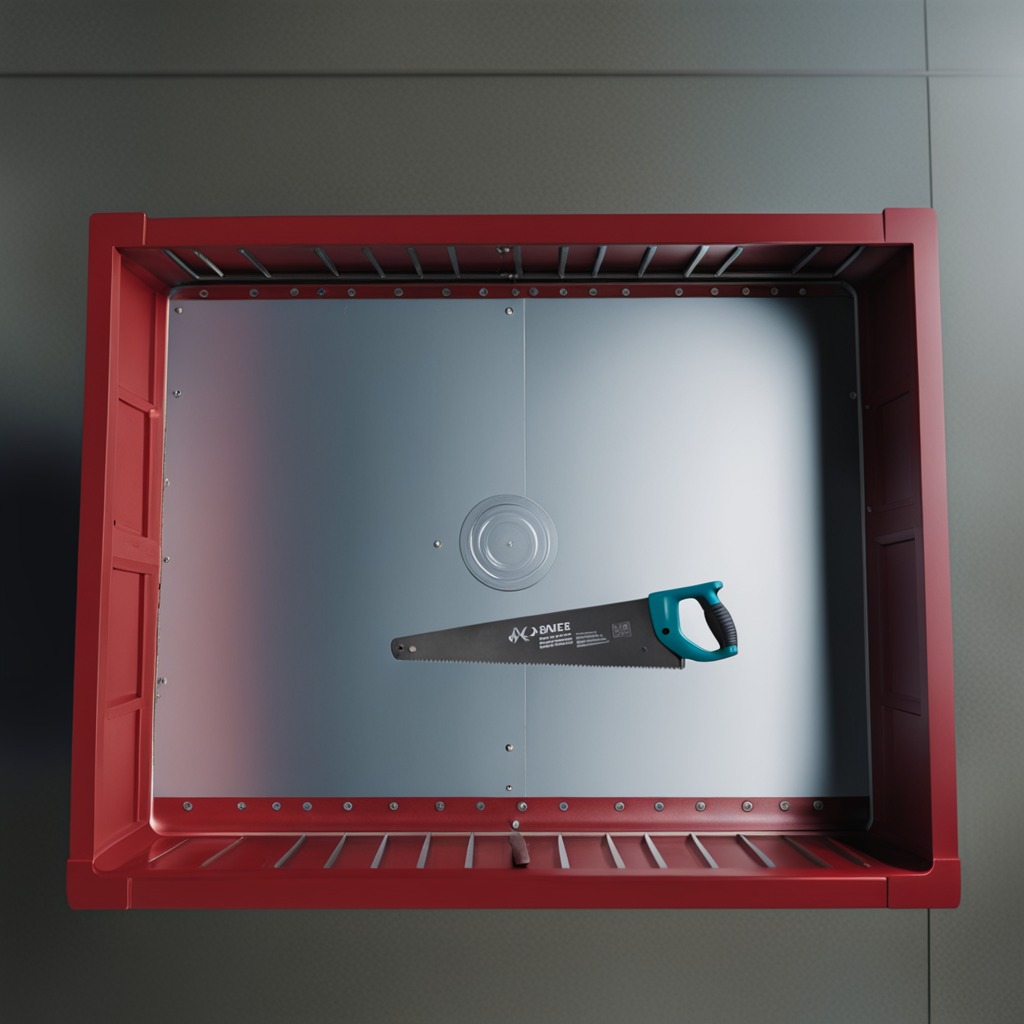
A handheld metal saw is lying on a toolbox surface in an airplane hangar workshop.